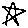
Label: star